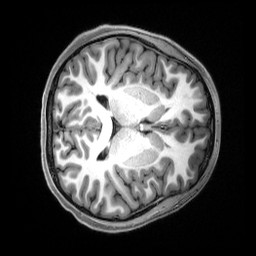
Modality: T1w
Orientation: axial
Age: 18
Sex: female
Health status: healthy
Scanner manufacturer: siemens
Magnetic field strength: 3 T
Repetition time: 2.5 s
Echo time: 0.00222 s